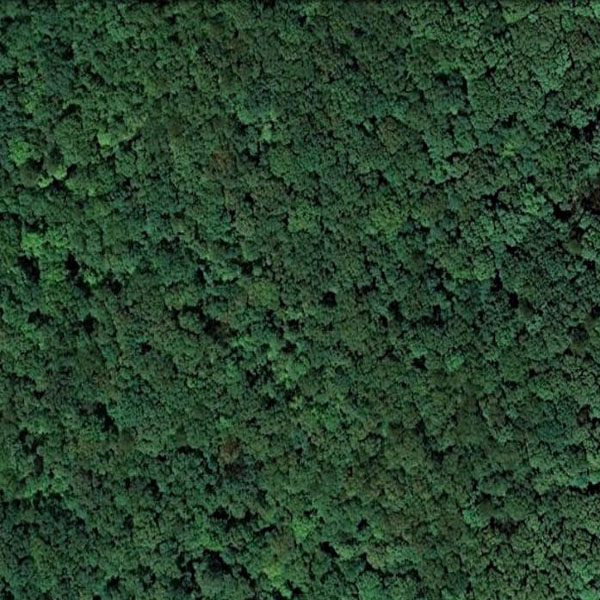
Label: Forest